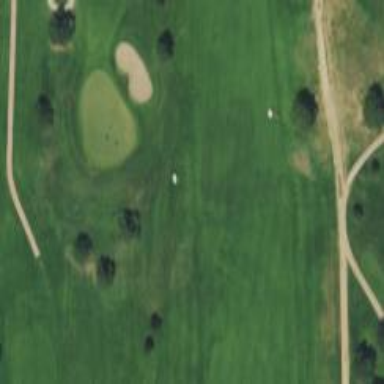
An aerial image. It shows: Golf hole.